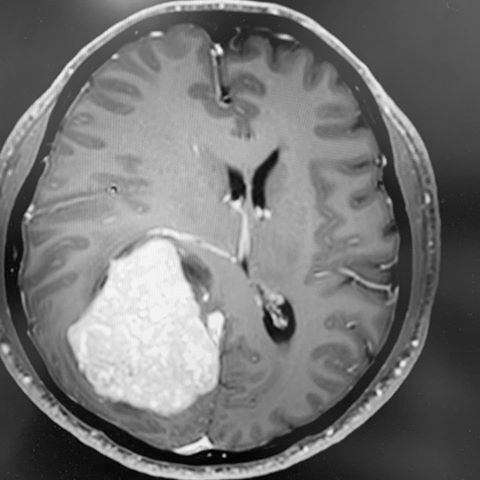
Label: meningioma